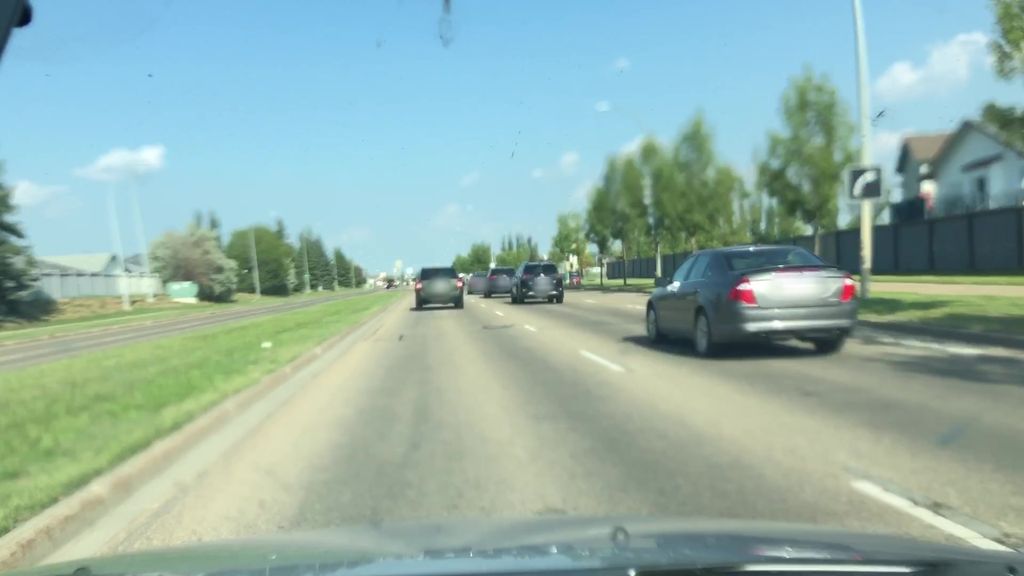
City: edmonton